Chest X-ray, AP view. Patient: 52 years old, sex F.
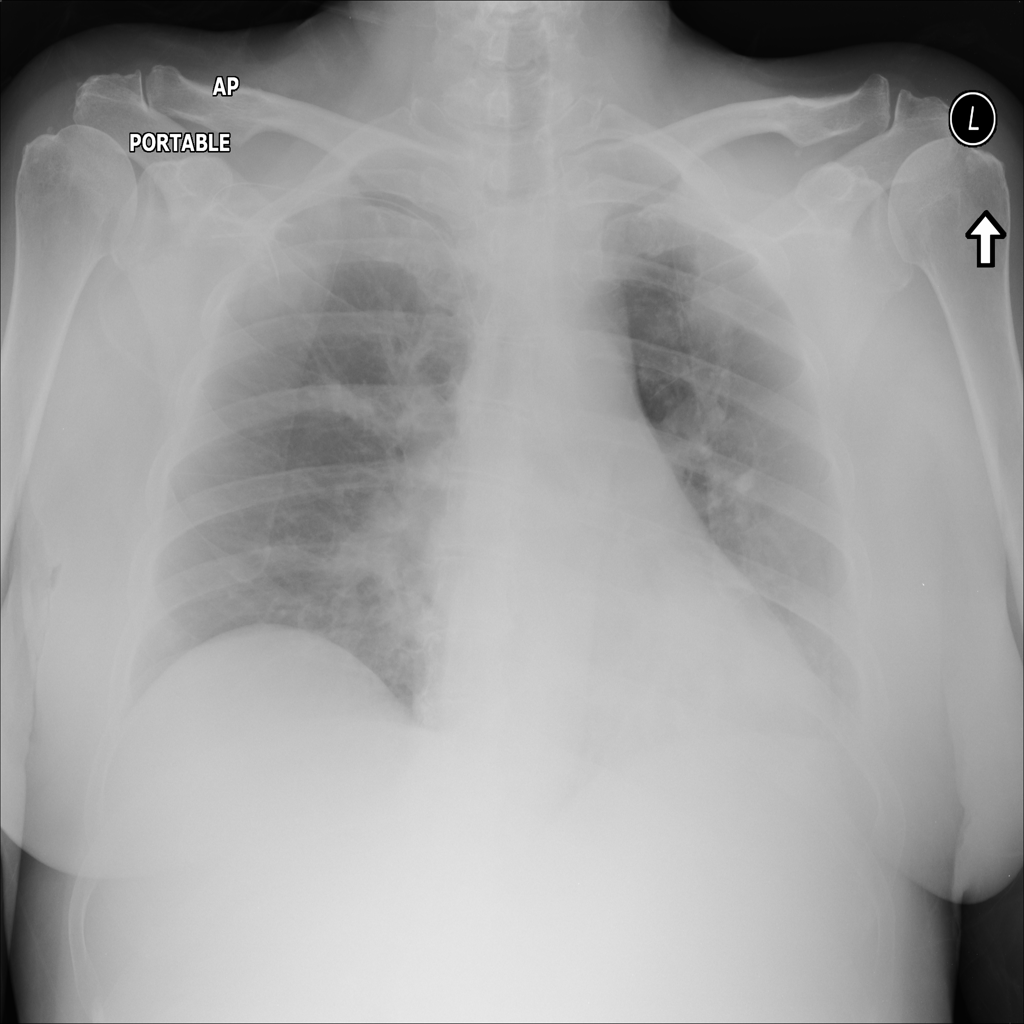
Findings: Infiltration, Mass, Pneumonia